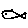
Label: fish